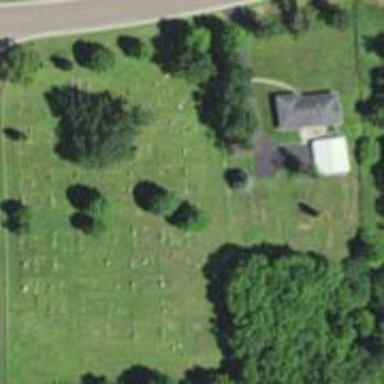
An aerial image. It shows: Grave yard.